Field crop: maize
Growth stage: 2
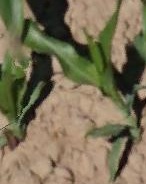
Species: maize